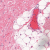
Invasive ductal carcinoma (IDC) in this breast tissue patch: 0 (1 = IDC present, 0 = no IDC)